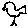
Label: bird